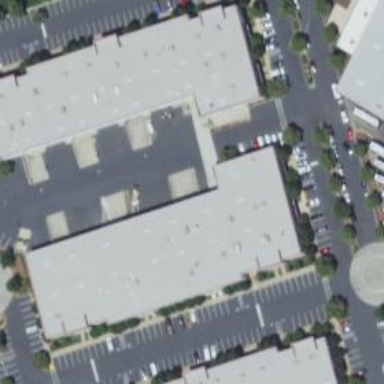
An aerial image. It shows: Industrial building.